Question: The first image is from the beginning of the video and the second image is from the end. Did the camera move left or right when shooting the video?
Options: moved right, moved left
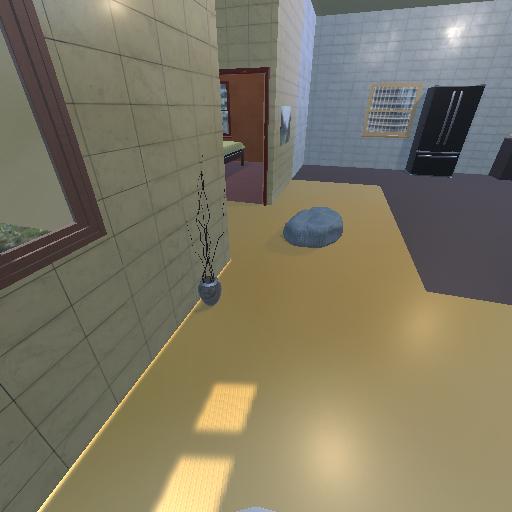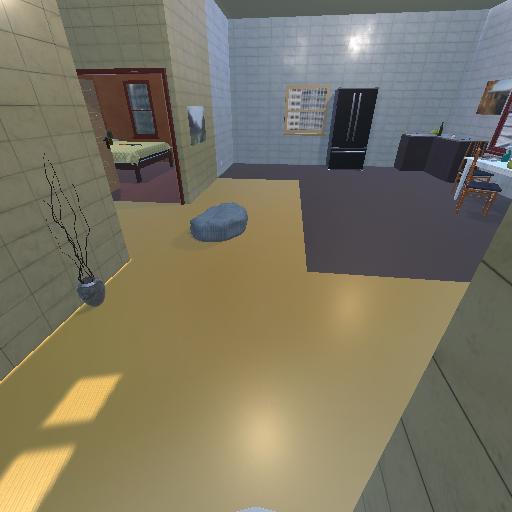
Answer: moved right